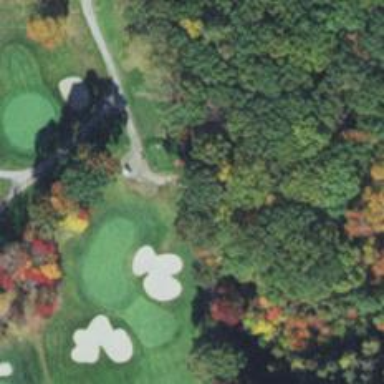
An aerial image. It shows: Path for both road and golf.